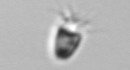
Label: Balanion